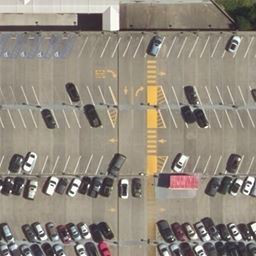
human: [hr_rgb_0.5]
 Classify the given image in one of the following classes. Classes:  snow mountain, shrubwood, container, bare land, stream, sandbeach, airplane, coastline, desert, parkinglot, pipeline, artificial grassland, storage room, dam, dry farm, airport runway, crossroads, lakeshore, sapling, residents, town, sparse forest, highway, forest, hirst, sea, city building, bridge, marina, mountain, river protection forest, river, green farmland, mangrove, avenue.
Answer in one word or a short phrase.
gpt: parkinglot